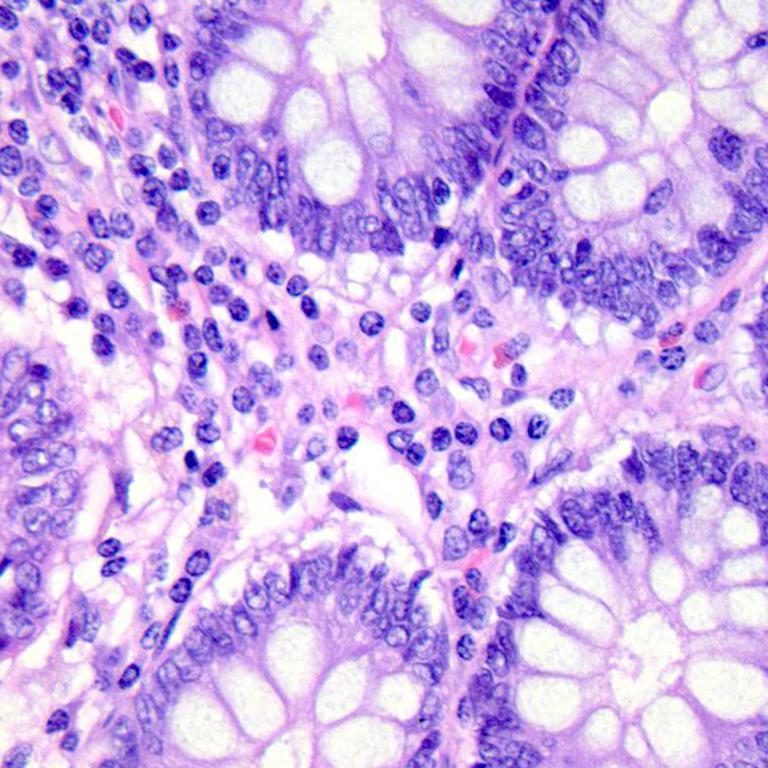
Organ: colon
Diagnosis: benign